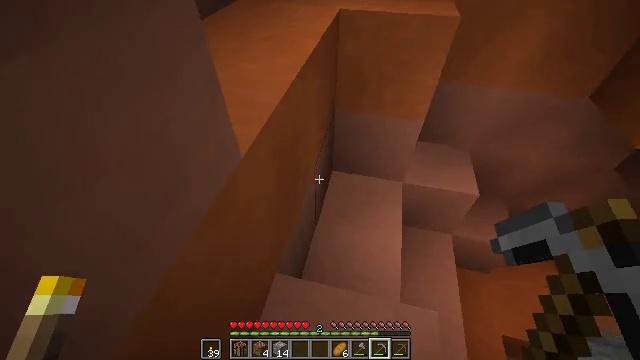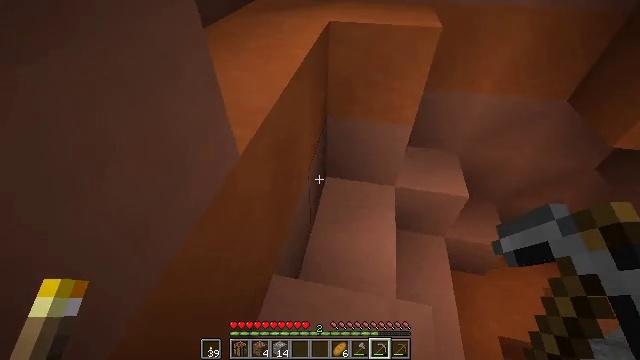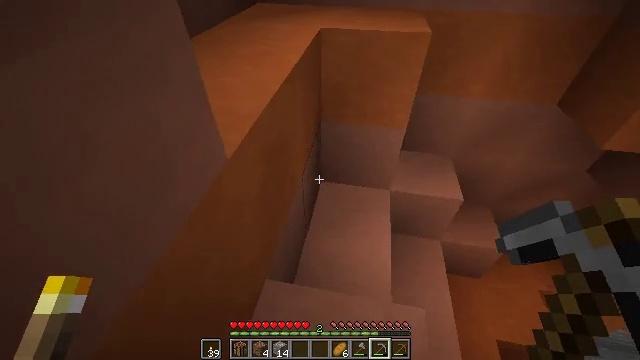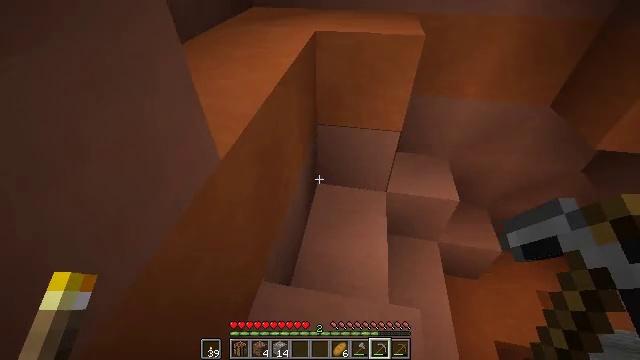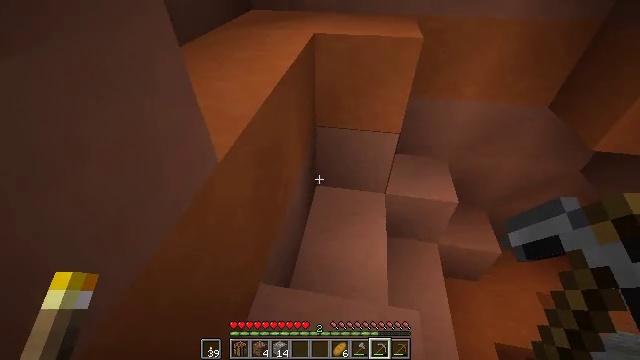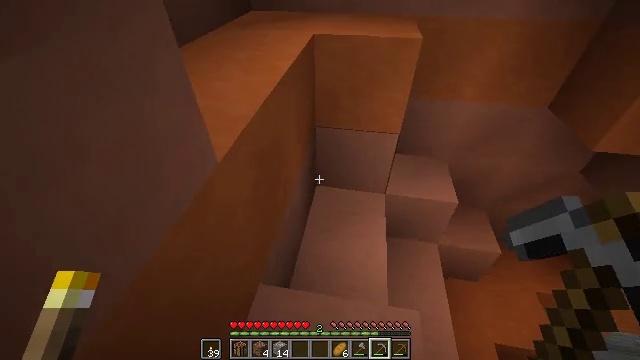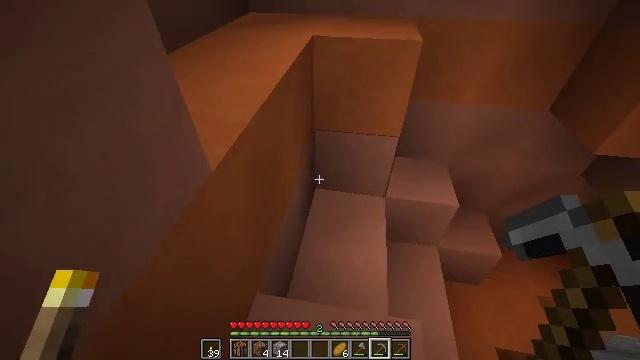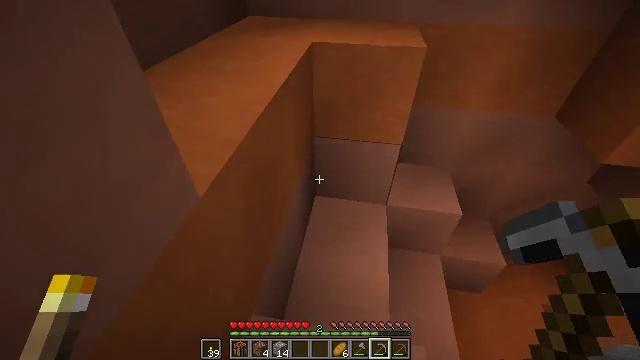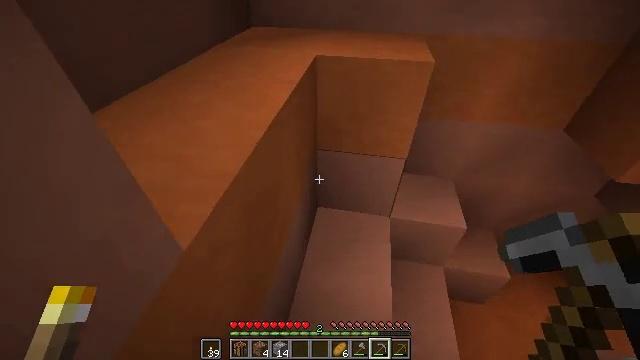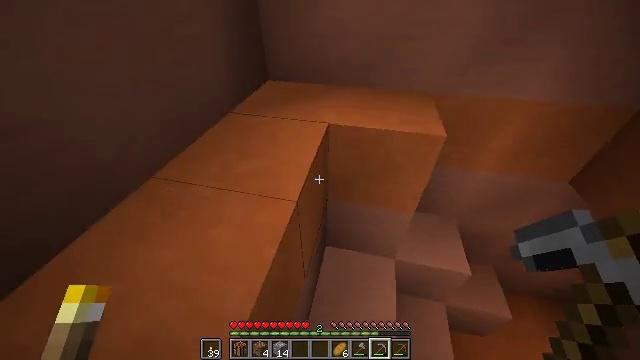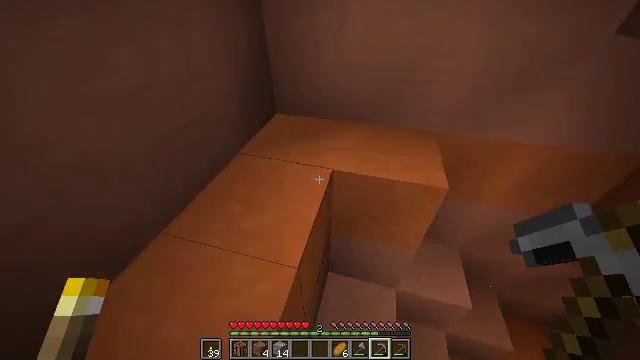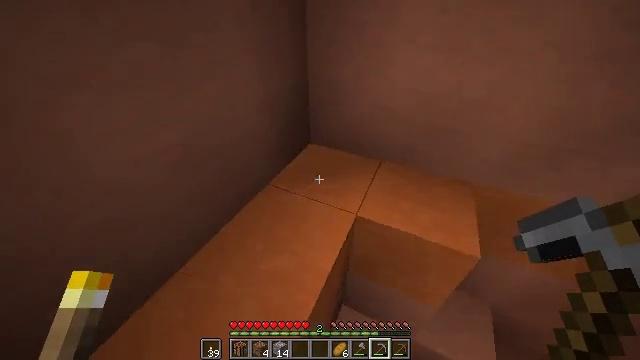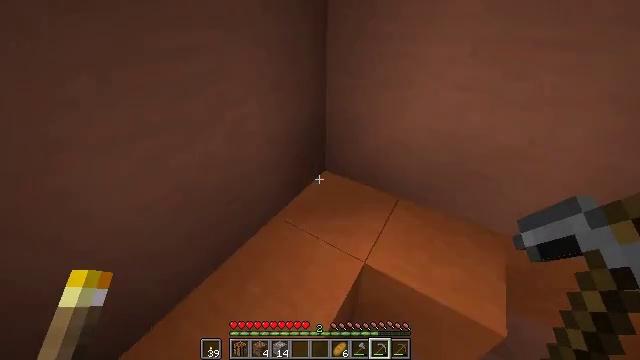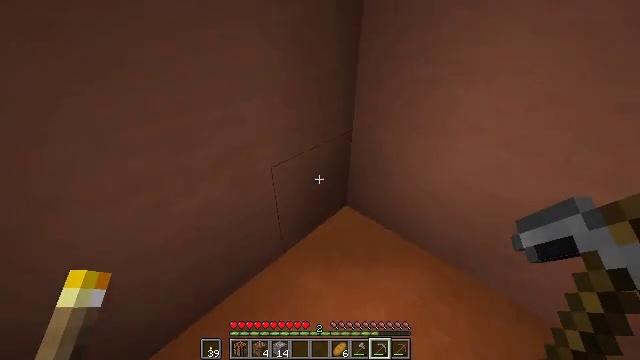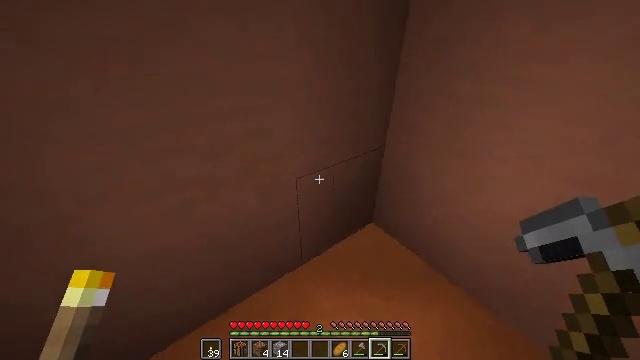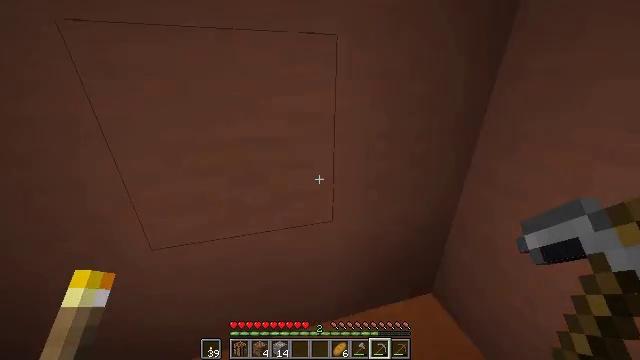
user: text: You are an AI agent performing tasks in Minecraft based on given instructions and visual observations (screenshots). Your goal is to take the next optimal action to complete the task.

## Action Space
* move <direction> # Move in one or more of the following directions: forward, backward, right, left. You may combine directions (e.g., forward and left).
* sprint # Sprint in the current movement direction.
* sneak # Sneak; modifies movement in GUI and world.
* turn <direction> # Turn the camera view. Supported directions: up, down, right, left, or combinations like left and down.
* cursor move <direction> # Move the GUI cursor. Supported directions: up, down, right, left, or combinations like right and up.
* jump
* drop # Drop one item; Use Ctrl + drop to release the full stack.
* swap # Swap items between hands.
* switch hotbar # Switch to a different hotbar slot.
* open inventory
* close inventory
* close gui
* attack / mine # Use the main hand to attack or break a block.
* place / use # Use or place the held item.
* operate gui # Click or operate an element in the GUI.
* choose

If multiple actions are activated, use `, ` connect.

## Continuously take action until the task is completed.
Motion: motion action
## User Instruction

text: Gather terracotta from the structure.
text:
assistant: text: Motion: move back, turn right and up
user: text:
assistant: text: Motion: turn up
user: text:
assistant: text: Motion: no_op
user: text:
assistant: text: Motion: no_op
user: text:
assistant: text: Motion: no_op
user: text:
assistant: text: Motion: move forward
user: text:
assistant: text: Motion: move forward, sprint
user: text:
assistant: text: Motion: move forward, sprint
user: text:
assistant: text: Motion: move forward, sprint, turn left, jump
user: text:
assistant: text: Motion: move forward, sprint, turn left, jump
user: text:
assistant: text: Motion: move forward, sprint, turn left and up, jump
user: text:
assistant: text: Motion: move forward, sprint, turn left and up
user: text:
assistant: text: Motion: move forward and move left, sprint, turn left and up
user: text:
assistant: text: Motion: move forward and move left, sprint, turn left and up
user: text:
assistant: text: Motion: move forward and move left, sprint, turn left and up
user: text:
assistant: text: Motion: move forward and move left, sprint, turn left and up
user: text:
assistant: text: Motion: move forward and move left, sprint, turn left and up
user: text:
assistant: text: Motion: move forward and move left, sprint, turn left and up
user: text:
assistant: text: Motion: turn left and up
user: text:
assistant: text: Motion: turn up
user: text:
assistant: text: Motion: turn right and up
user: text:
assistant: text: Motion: turn up
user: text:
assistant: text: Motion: turn left and up
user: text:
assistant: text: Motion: turn up
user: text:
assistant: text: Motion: attack / mine
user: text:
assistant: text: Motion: turn right, attack / mine
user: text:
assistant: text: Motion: attack / mine
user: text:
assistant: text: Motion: move left, attack / mine
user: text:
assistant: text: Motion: move left, turn right, attack / mine
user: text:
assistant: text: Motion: turn right and down, attack / mine